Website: apple
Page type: receipt
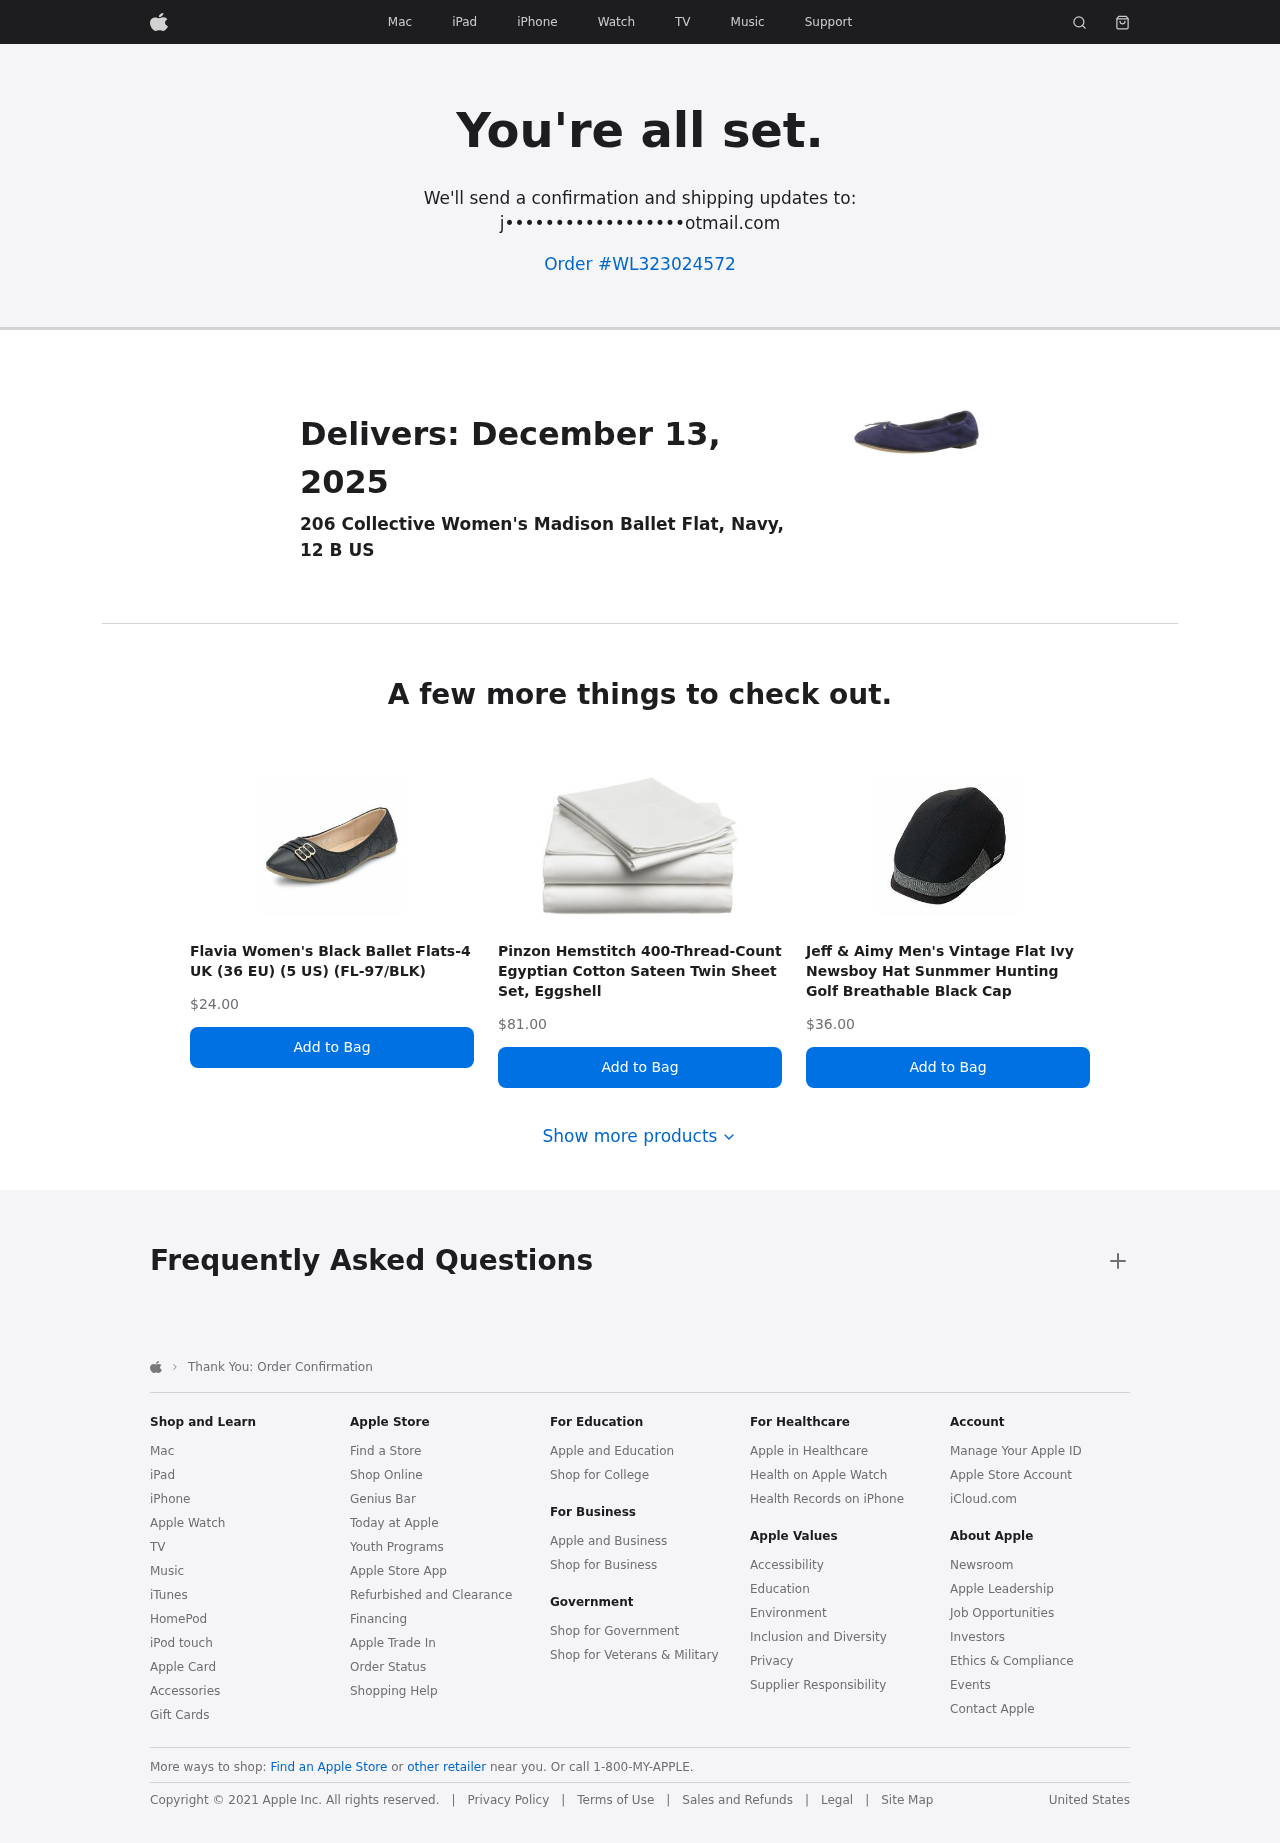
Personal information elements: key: PII_EMAIL
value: j••••••••••••••••••otmail.com
Product elements: key: PRODUCT1_NAME
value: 206 Collective Women's Madison Ballet Flat, Navy, 12 B US
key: PRODUCT2_NAME
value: Flavia Women's Black Ballet Flats-4 UK (36 EU) (5 US) (FL-97/BLK)
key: PRODUCT2_PRICE
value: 24
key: PRODUCT3_NAME
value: Pinzon Hemstitch 400-Thread-Count Egyptian Cotton Sateen Twin Sheet Set, Eggshell
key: PRODUCT3_PRICE
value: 81
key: PRODUCT4_NAME
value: Jeff & Aimy Men's Vintage Flat Ivy Newsboy Hat Sunmmer Hunting Golf Breathable Black Cap
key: PRODUCT4_PRICE
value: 36
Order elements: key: ORDER_ID
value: WL323024572
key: ORDER_DELIVERY_DATE
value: December 13, 2025